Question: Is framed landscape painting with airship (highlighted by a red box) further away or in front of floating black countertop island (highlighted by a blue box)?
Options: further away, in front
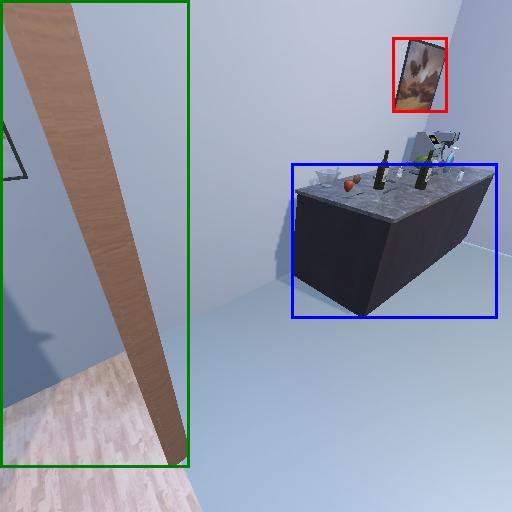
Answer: further away